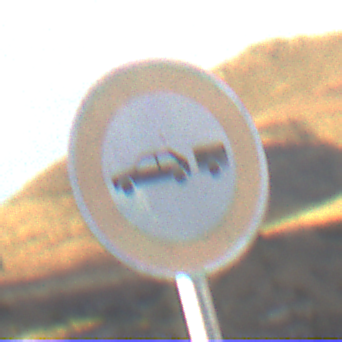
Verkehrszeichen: VerbotPersonenkraftwagenMitAnhaenger
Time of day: SunriseSunset
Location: Outdoor (Nature)
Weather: PartlyCloudy
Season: NotSpecified
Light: Natural